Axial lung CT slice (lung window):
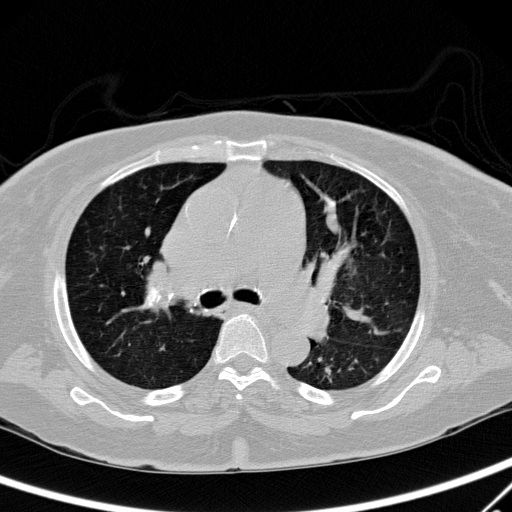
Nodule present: no